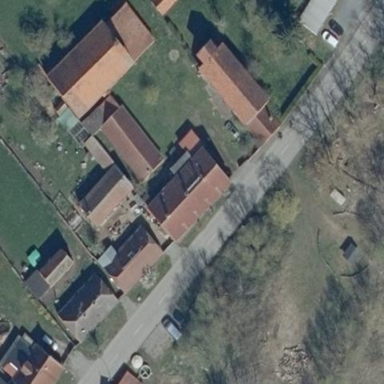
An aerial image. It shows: Simple house.